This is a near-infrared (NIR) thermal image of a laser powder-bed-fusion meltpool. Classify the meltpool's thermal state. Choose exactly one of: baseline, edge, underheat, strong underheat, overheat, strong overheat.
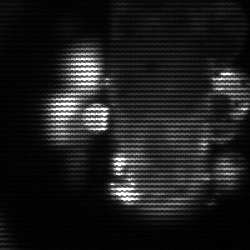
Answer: strong underheat